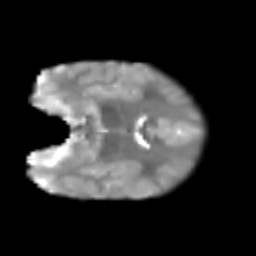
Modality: T2w
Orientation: coronal
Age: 6
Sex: male
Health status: healthy